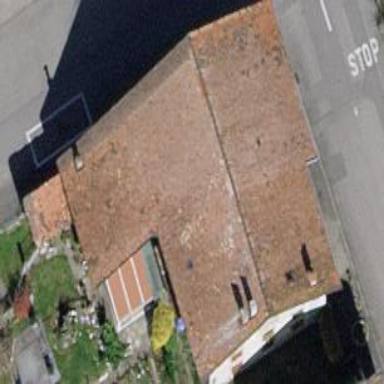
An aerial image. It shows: Gabled roofed house.